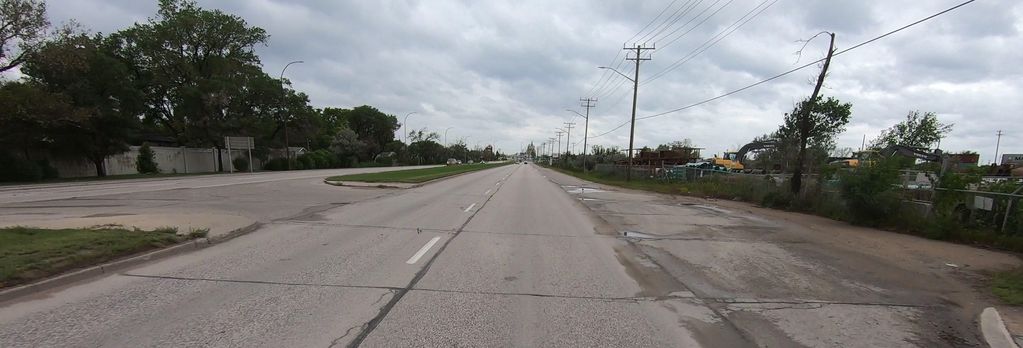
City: winnipeg